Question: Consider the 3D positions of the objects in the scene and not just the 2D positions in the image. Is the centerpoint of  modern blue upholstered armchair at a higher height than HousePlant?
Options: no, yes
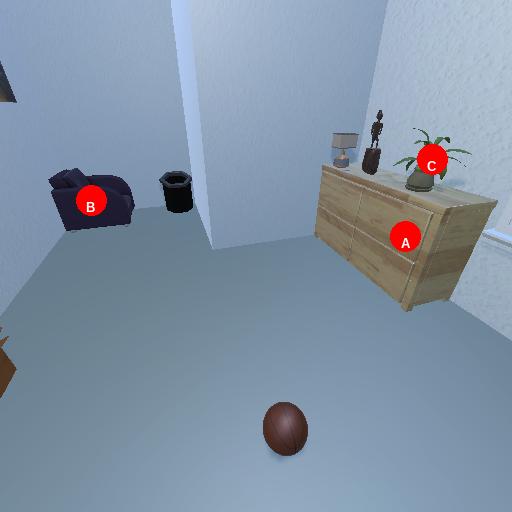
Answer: no